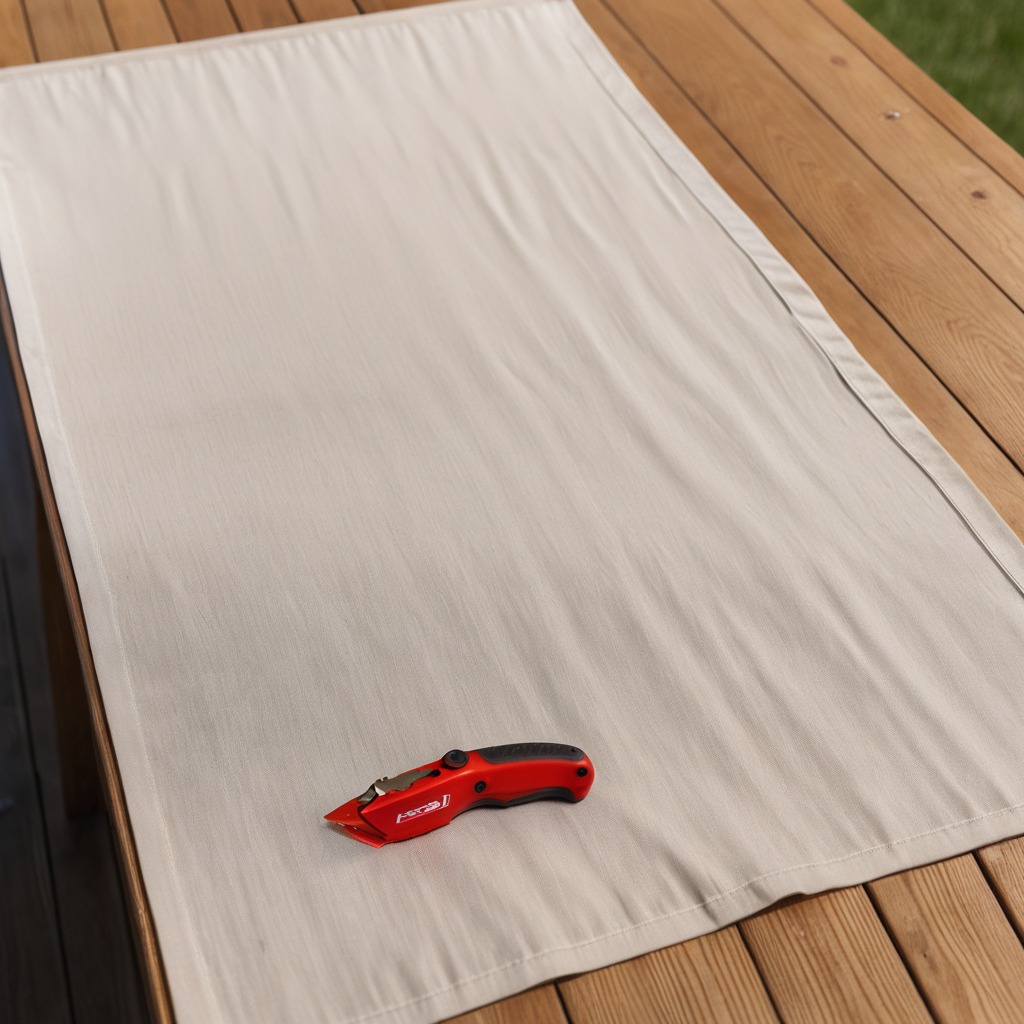
A utility knife is lying on the wooden table in an outdoor workshop.